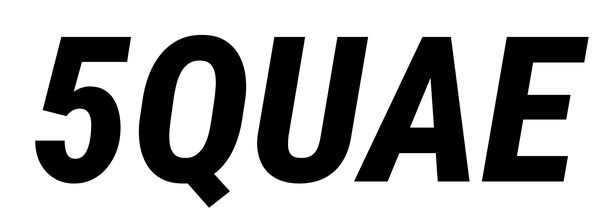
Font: Roboto-Italic_Condensed_ExtraBold_Italic